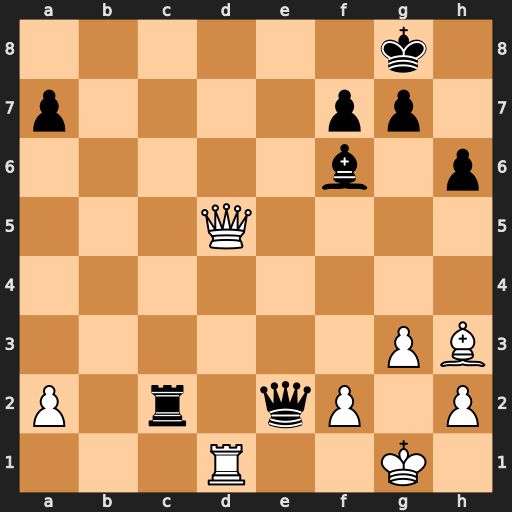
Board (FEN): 6k1/p4pp1/5b1p/3Q4/8/6PB/P1r1qP1P/3R2K1
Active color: w
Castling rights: -
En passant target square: -
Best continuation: Qa8+ Kh7 Bf5+ g6 Bxc2